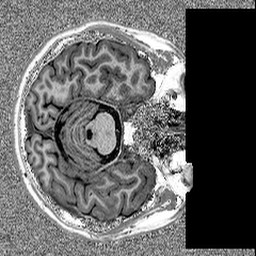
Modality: MP2RAGE
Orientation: axial
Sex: male